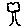
Label: tree